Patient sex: M
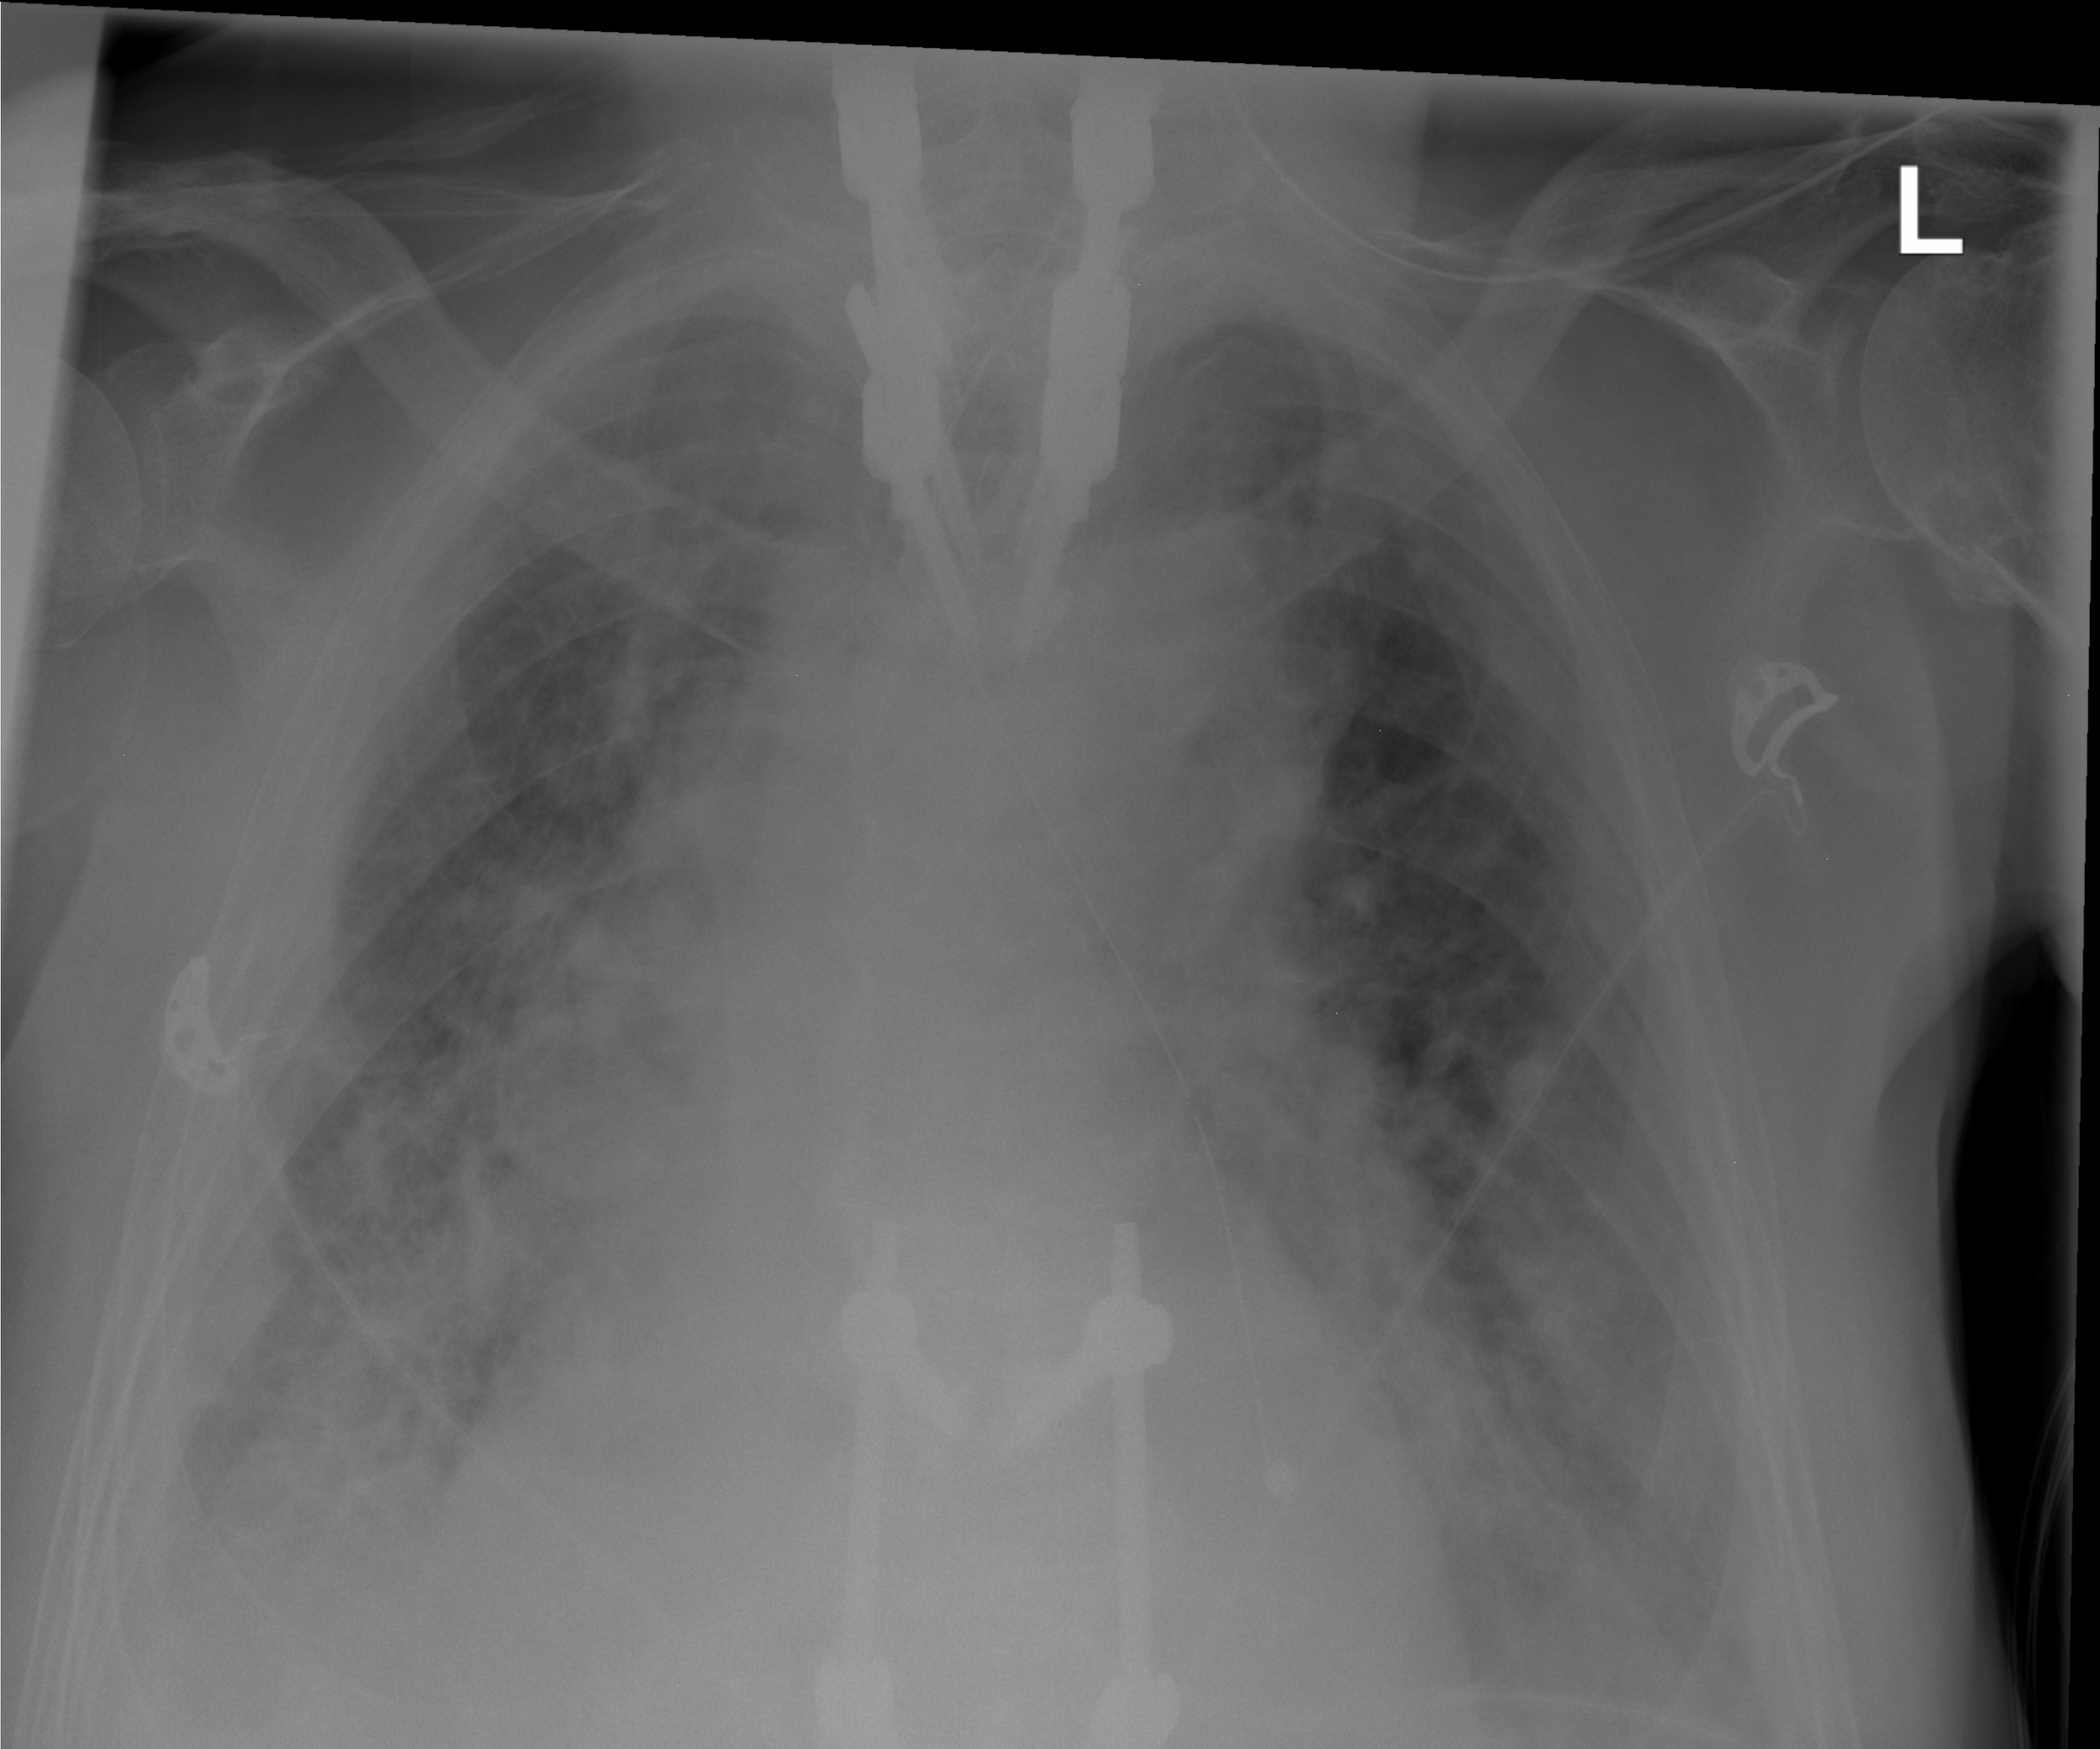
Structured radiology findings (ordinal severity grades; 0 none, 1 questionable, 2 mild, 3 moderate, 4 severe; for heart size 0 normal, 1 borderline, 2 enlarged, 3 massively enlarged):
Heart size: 1
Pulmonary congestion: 0
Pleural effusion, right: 2
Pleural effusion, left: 2
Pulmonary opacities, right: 2
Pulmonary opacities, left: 2
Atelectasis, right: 2
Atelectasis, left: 2